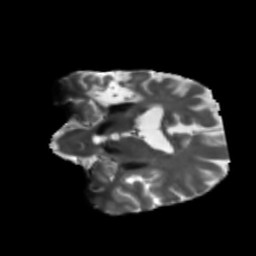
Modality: T2w
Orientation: coronal
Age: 62
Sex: female
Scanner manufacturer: siemens
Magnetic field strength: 3 T
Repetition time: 5.25 s
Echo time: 0.08 s